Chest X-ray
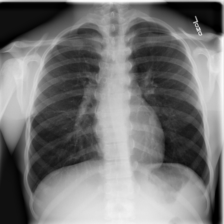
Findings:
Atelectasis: negative
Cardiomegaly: negative
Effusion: negative
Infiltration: negative
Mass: negative
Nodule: negative
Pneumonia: negative
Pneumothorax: negative
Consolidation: negative
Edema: negative
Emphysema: negative
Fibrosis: negative
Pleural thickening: negative
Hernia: negative